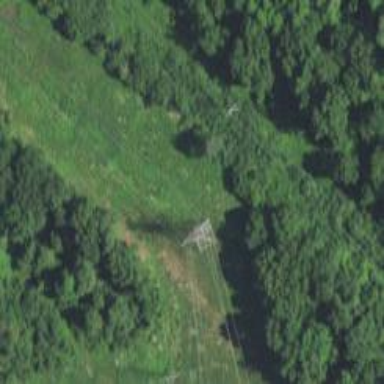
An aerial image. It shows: Lattice structure tower used for power transmission.